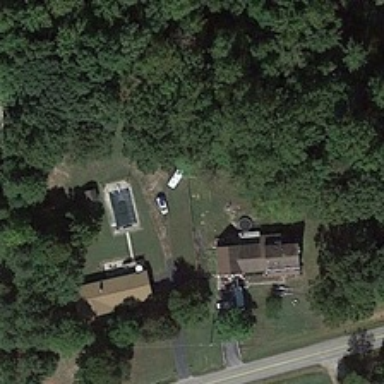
There are two houses near the road  behind which is a forest .